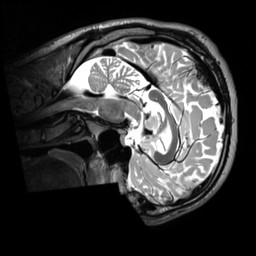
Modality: T2w
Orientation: sagittal
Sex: male
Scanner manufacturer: siemens
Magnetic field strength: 3 T
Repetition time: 3.2 s
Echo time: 0.409 s